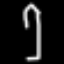
Label: pencil